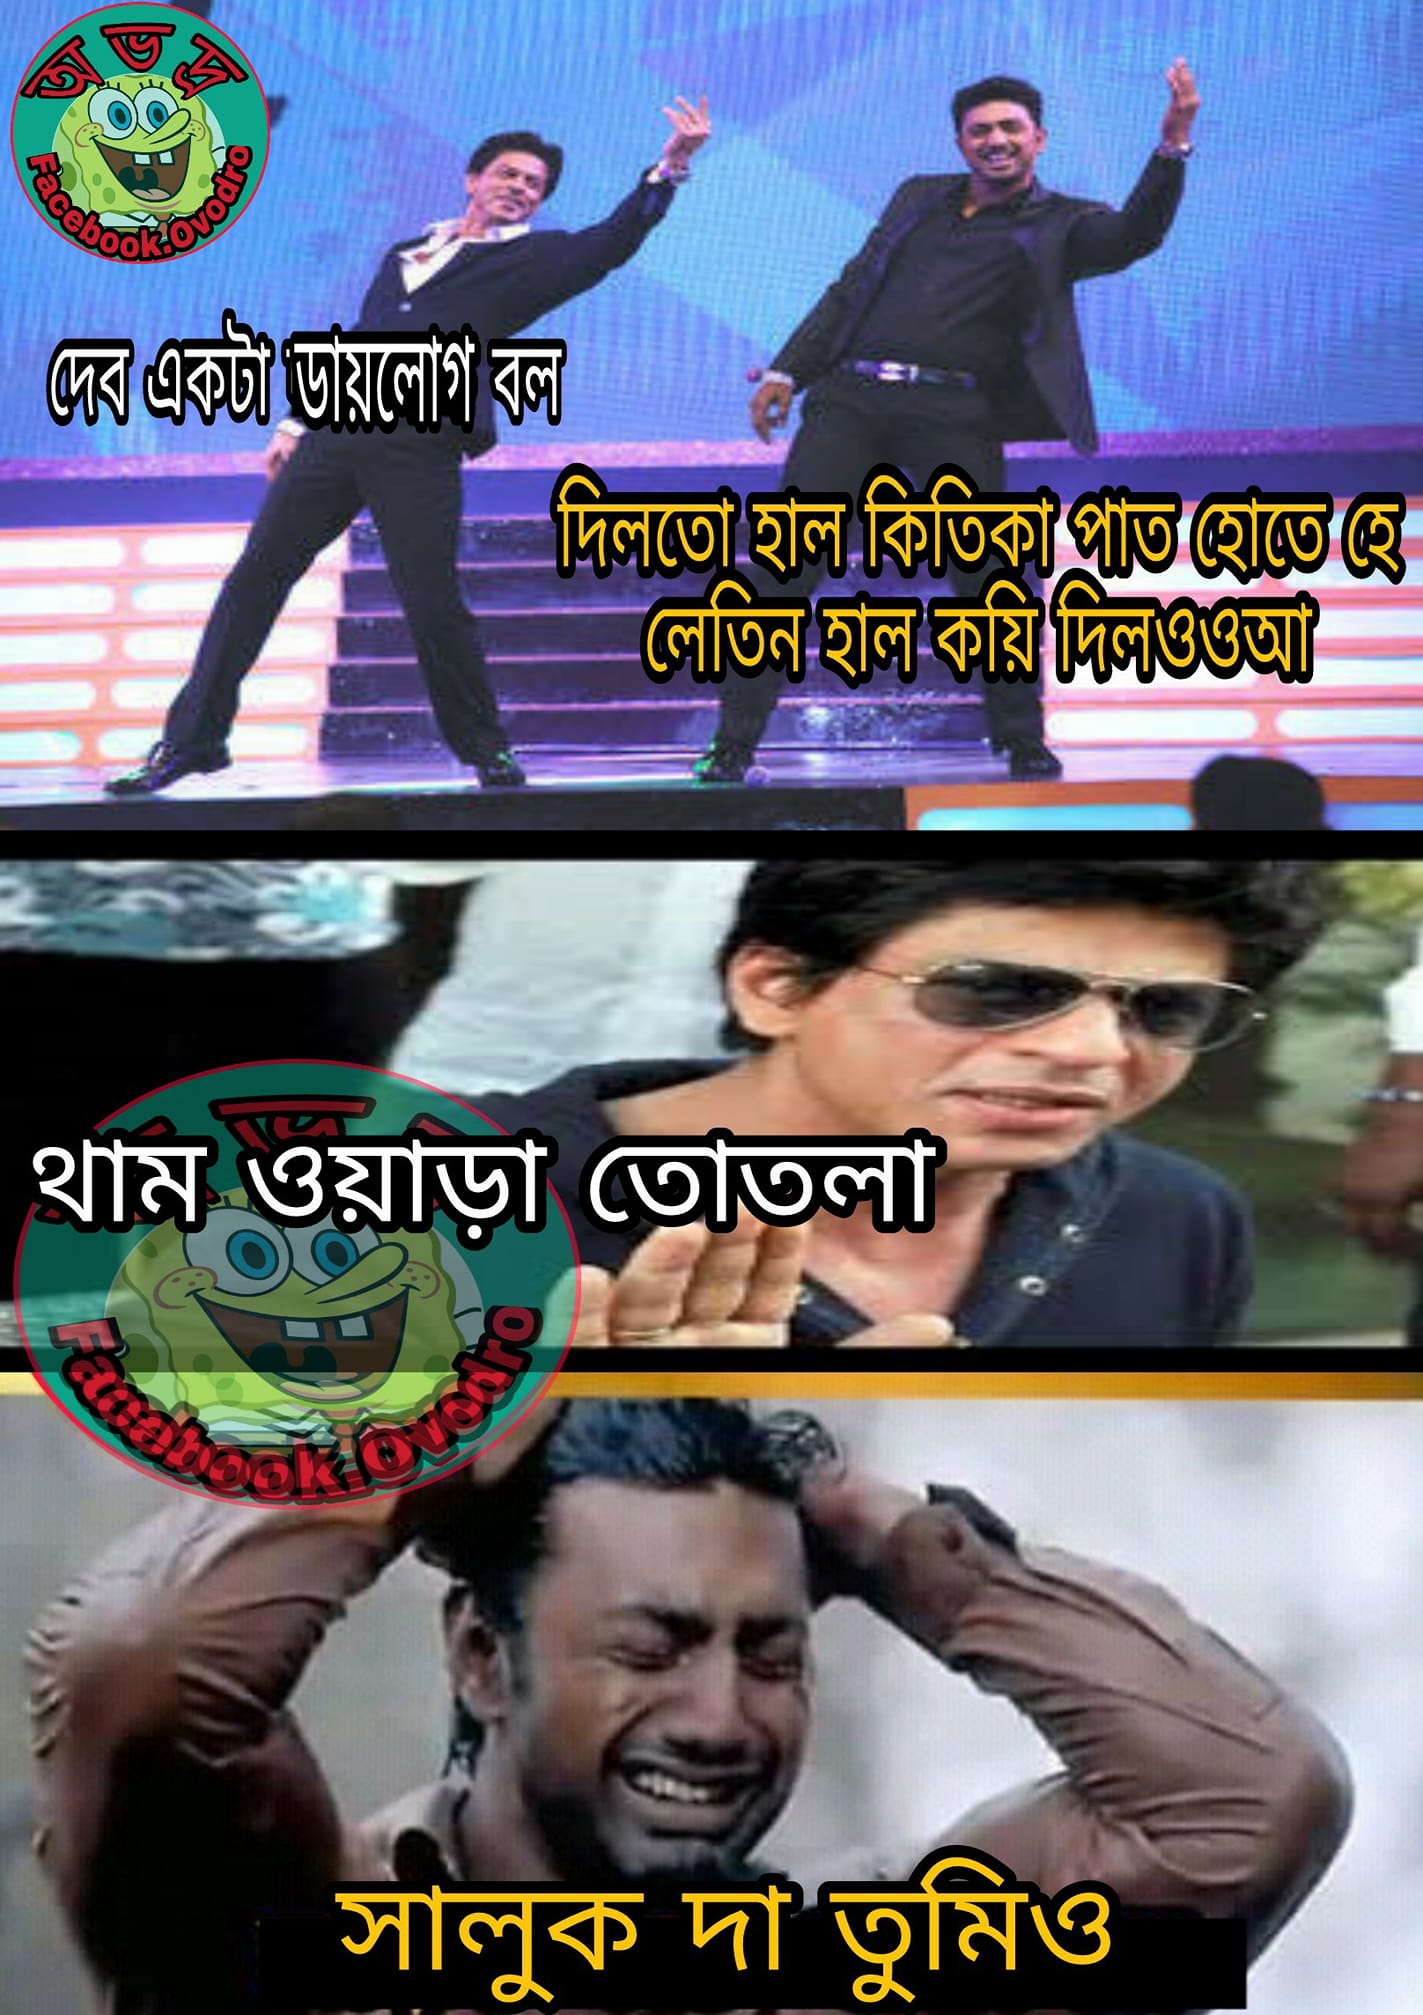
Caption: দেব একটা ডায়লোগ বল    দিলতো হাল কিতিকা পাত হোতে হে লেতিন হাল কয়ি দিলওওআ    থাম ওয়াড়া তোতলা     সালুক দা তুমিও
Label: hate